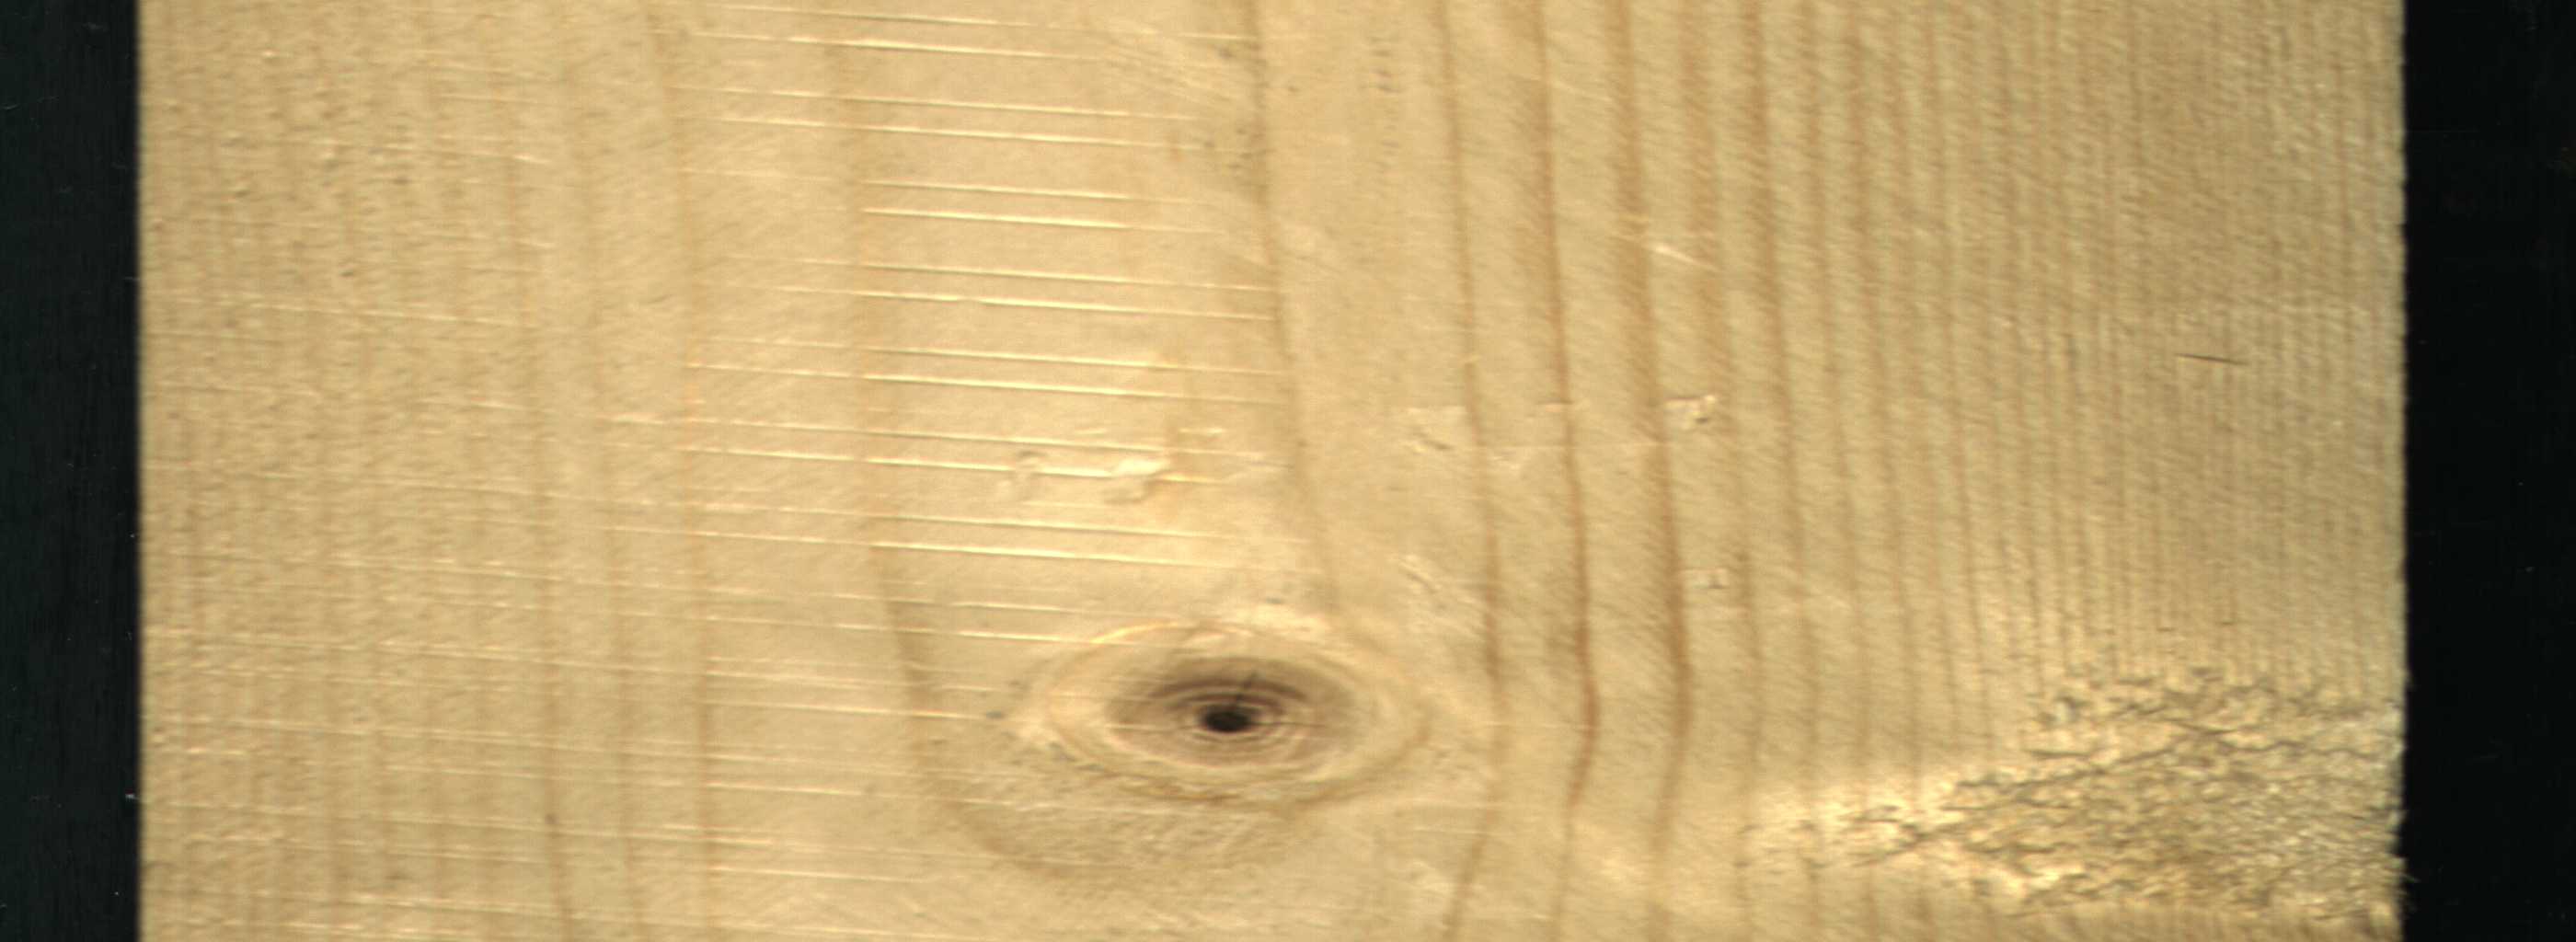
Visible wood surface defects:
Dead_Knot